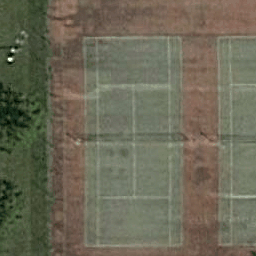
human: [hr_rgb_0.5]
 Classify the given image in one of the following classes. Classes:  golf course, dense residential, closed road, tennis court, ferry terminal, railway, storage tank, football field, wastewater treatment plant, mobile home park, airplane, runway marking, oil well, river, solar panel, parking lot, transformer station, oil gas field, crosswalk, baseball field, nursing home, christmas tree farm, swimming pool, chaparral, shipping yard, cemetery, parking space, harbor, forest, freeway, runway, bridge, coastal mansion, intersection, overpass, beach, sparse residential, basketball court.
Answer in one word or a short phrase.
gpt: tennis court